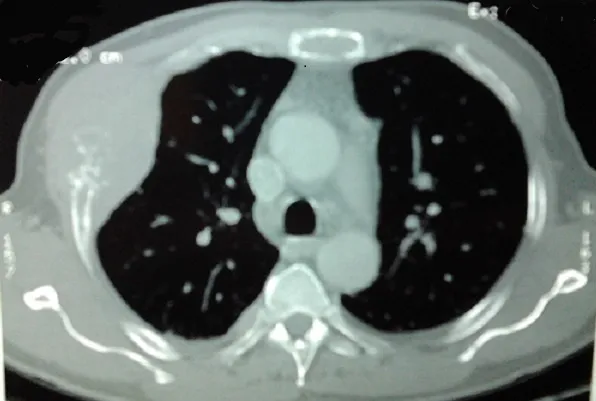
Chest computed tomography revealed right mass with lysed costal lesion.
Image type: radiology (ct)